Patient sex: M
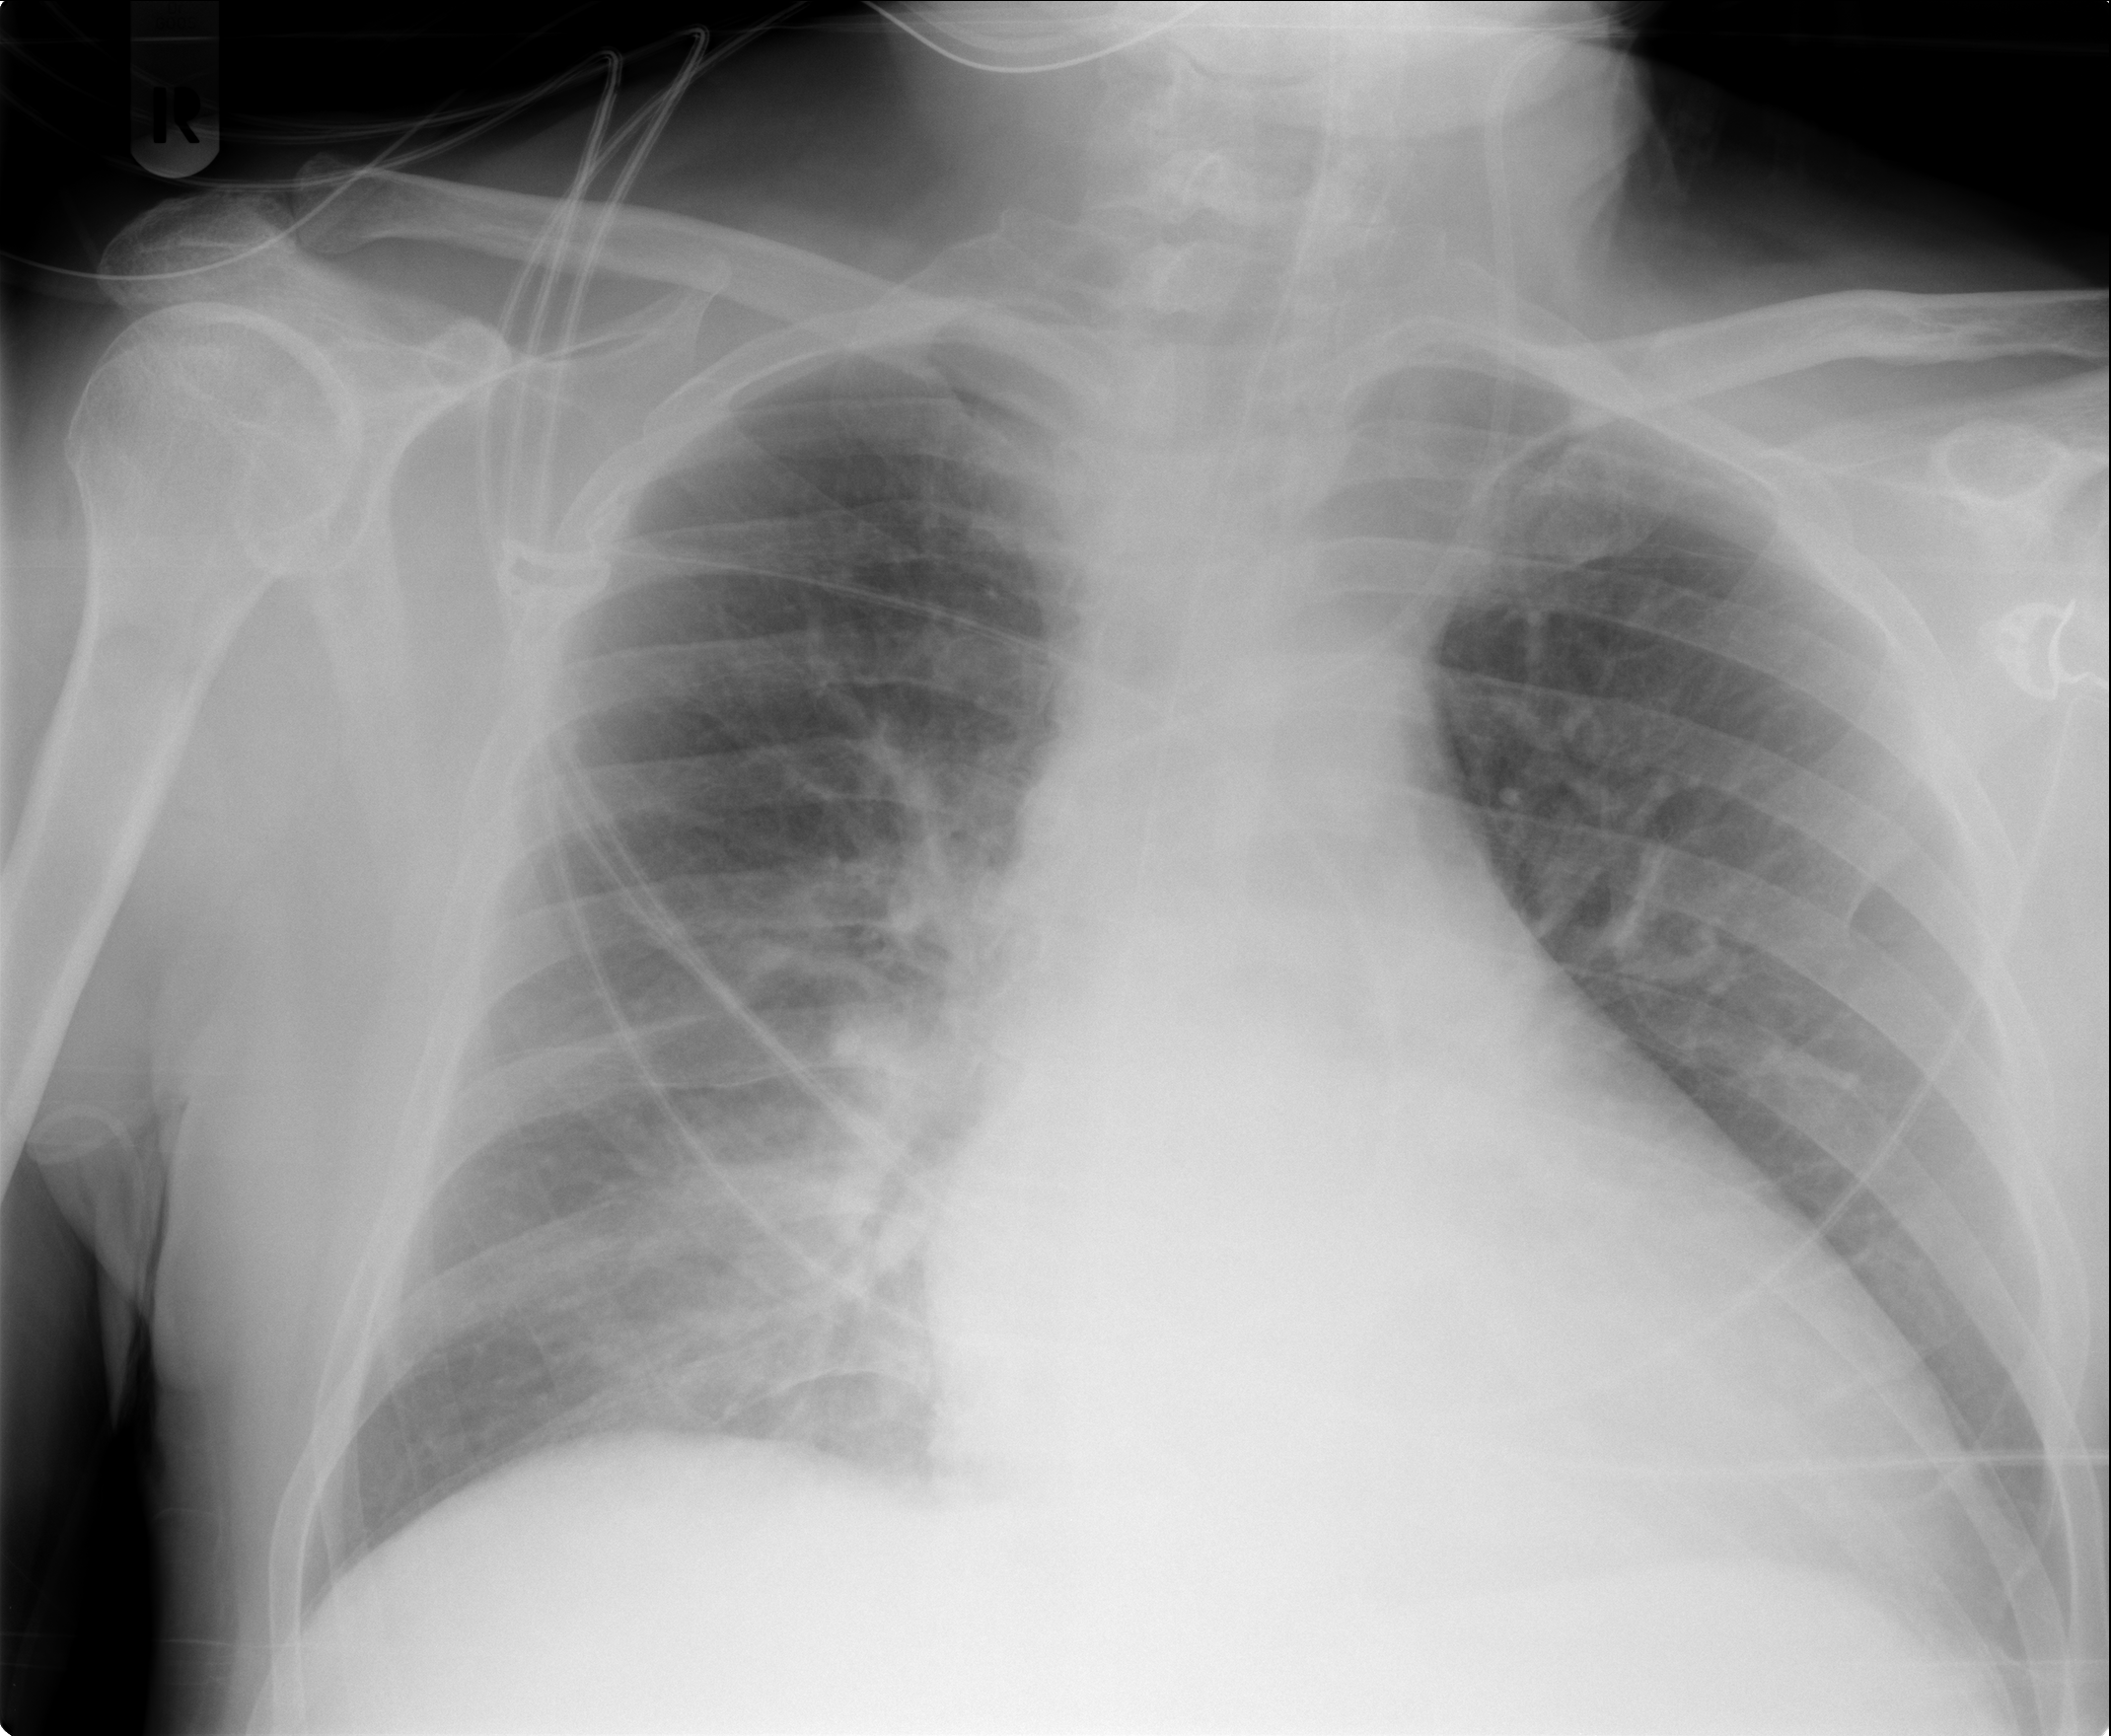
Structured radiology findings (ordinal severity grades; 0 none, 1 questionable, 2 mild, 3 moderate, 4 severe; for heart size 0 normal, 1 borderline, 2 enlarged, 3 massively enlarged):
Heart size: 2
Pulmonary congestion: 2
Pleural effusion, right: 0
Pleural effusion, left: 0
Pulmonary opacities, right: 2
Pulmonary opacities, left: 0
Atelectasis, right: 2
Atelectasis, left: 0